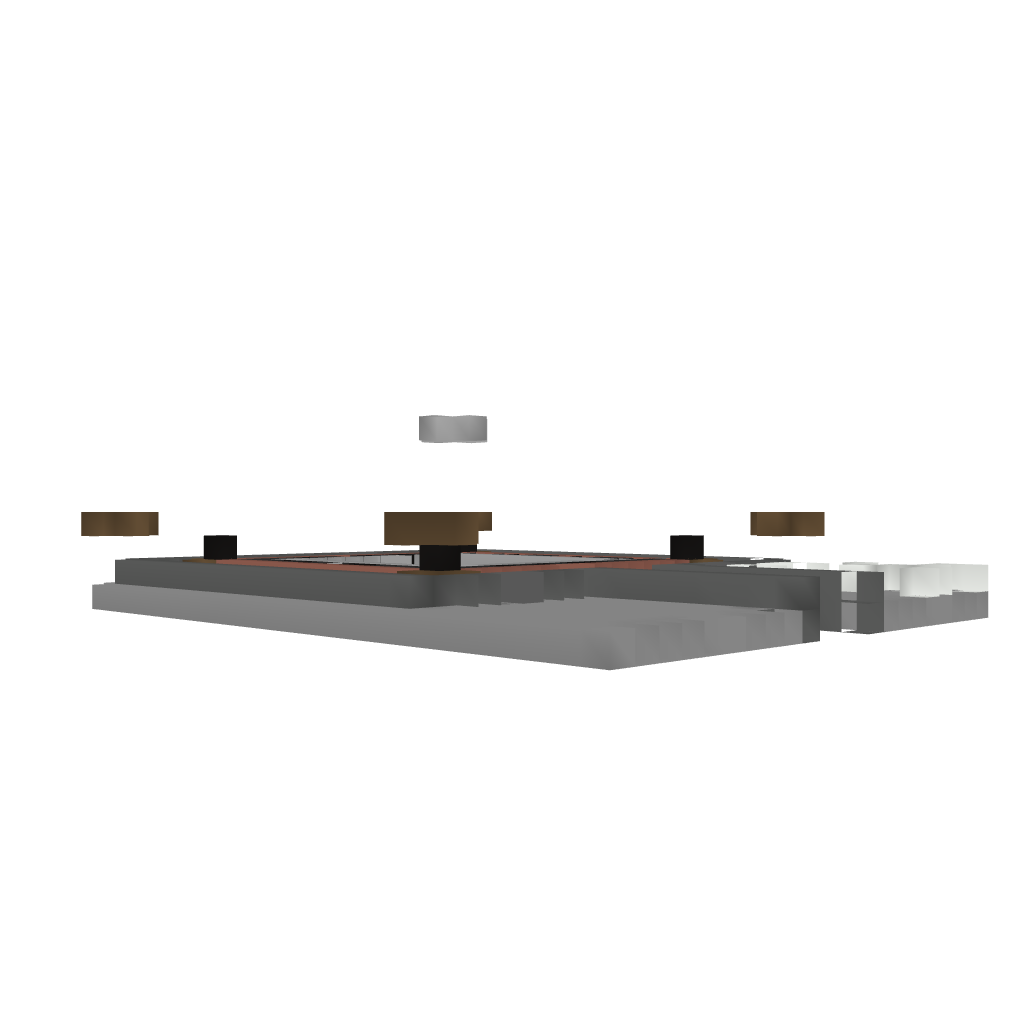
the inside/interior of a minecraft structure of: Small Fountain